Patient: sex F, age 62
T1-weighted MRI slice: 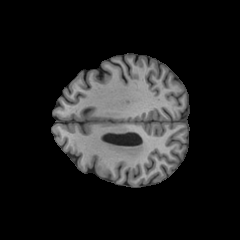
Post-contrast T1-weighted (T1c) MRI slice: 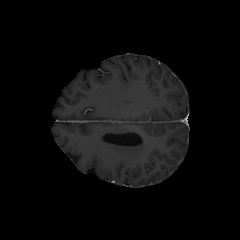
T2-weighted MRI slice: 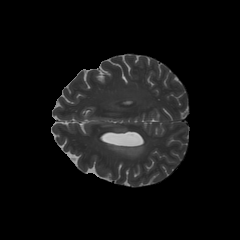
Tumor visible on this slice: yes
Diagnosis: Glioblastoma, IDH-wildtype
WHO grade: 4